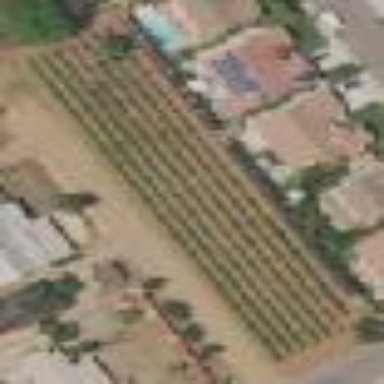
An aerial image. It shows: Vineyard growing grapes.